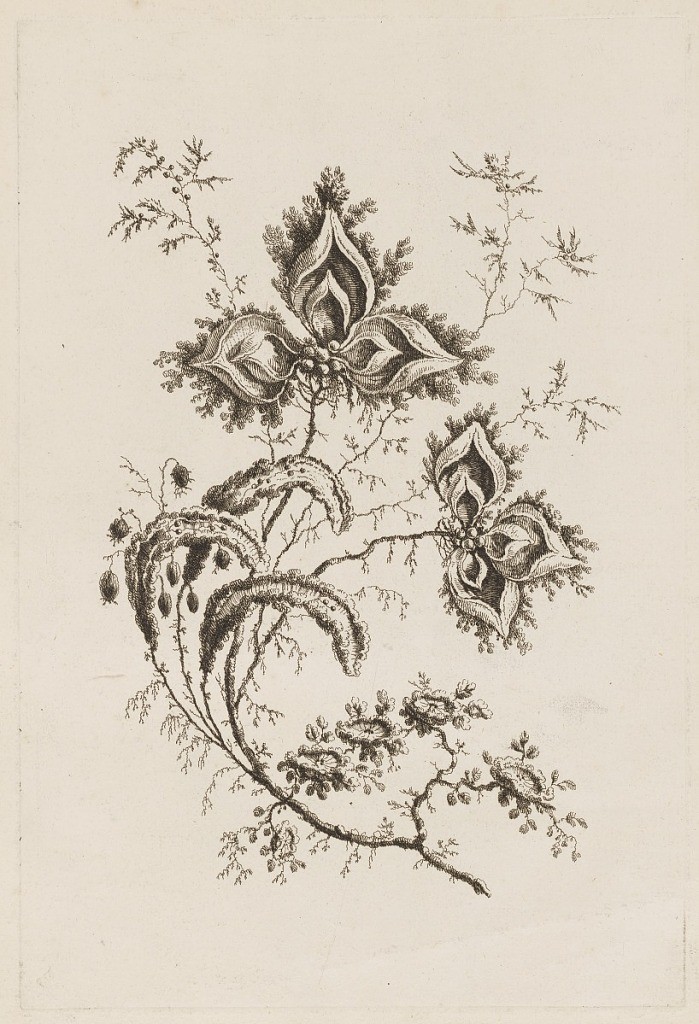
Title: Flower Branch, from "Fleures Persannes"
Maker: Jean-Baptiste Pillement, French, 1728–1808
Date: ca. 1765
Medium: Etching on paper
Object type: Print
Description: A flower branch, the larger blossoms of which have three flame-shaped petals with turned up edges and similar smaller petals inside these.